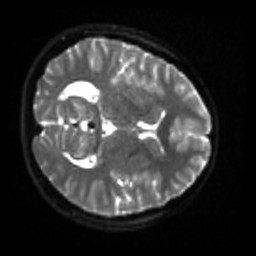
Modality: sbref
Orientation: axial
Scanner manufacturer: siemens
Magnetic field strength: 3 T
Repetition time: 4 s
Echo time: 0.0594 s